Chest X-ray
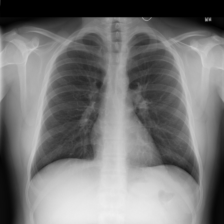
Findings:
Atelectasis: negative
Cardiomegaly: negative
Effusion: negative
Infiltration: negative
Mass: negative
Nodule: negative
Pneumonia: negative
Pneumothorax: negative
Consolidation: negative
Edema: negative
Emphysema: negative
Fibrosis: negative
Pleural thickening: negative
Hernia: negative